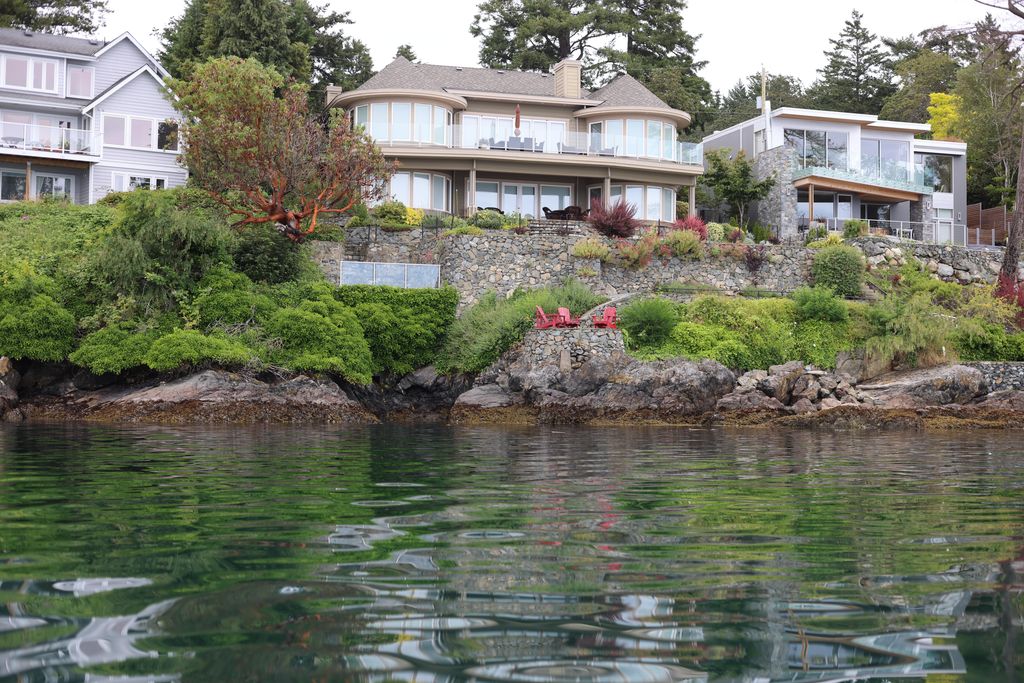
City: victoria